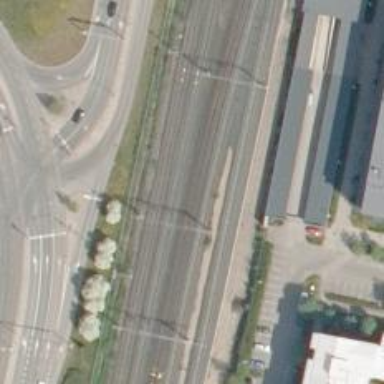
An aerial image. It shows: Railway track with continuous electrified contact lines.